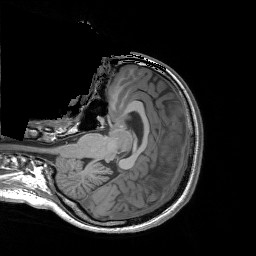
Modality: T1w
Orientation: axial